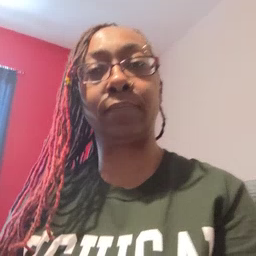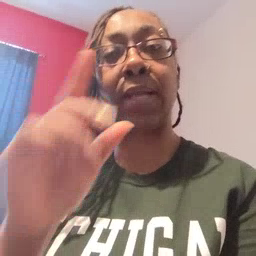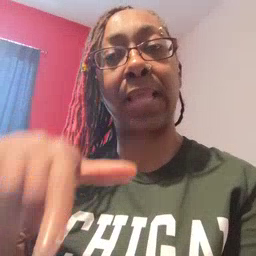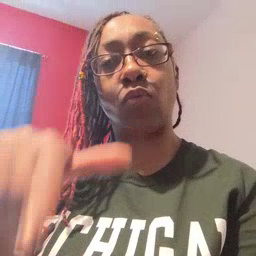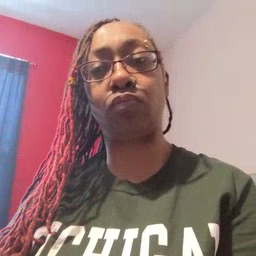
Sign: later